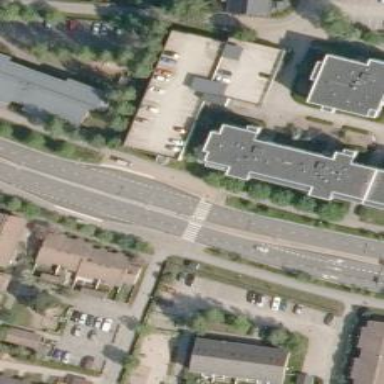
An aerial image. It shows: Asphalt cycleway.